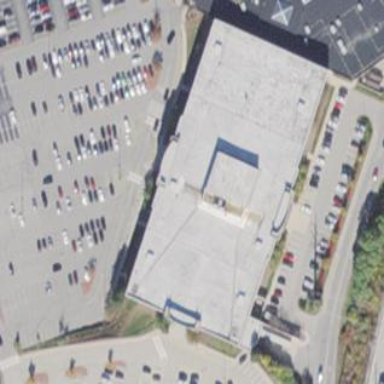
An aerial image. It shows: Department store.